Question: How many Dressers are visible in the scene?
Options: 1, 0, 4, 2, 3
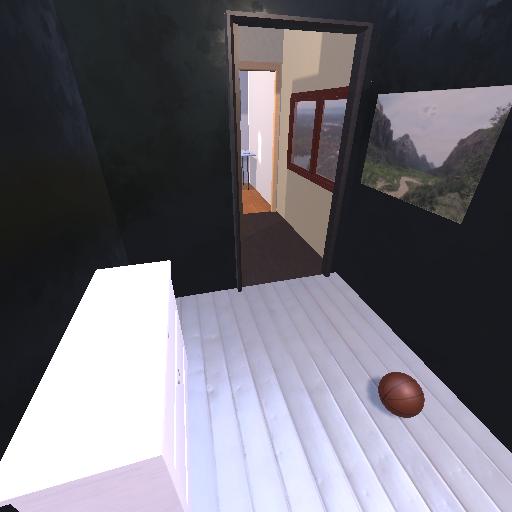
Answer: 1